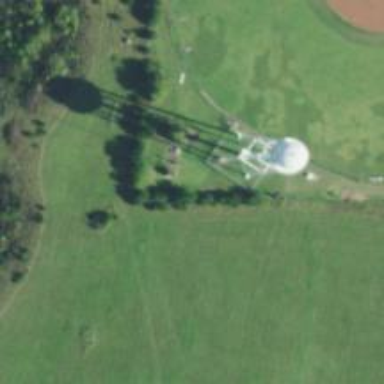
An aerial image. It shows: Water tower that is man-made.